Question: I've searched high and low, but cannot find out what this icon indicates. It appears over one of my project icons in visual studio (2012). See image below:

Thanks in advance for any help.
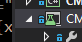
Answer: I don't think it's a SourceGear Vault icon. Vault only shows icons for source control status, like checked out, old, renegade, etc.
It might be a beaker, and an icon in Visual Studio. See this from Microsoft:
<URL>